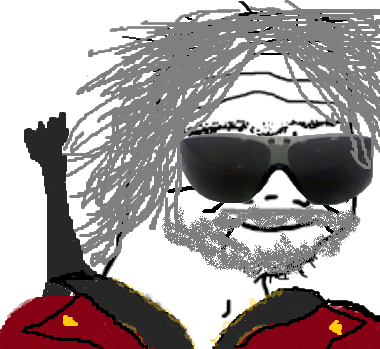
Label: 5_Boomer